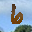
Label: 6